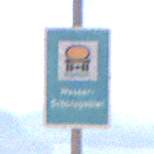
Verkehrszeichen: Wasserschutzgebiet
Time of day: Midday
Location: Outdoor (Nature)
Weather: Clear
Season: NotSpecified
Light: Natural